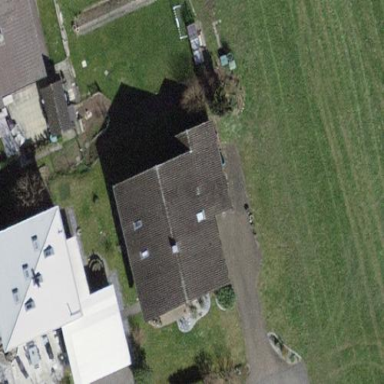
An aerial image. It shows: Building with tile roof.